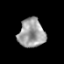
Tissue: prostate
Cell type: T cells
Senescence score: 0.177
Nuclear area (px): 750
Mean DAPI intensity: 157.485